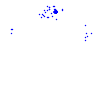
Particle: pion